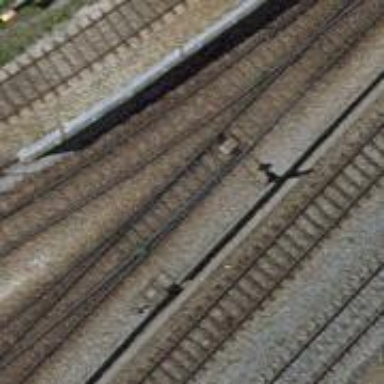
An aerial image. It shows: Railway switch.